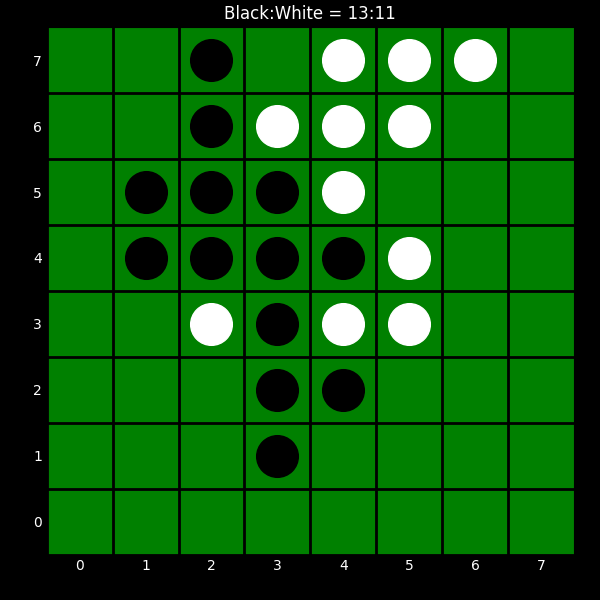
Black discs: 13
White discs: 11